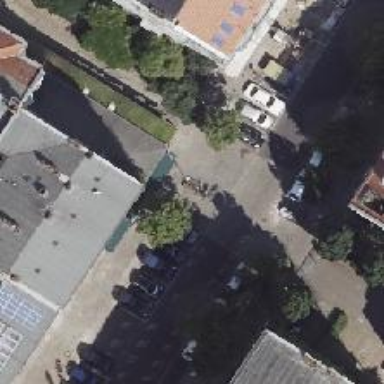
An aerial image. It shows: Café that also functions as bakery.